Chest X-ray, PA view. Patient: 46 years old, sex M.
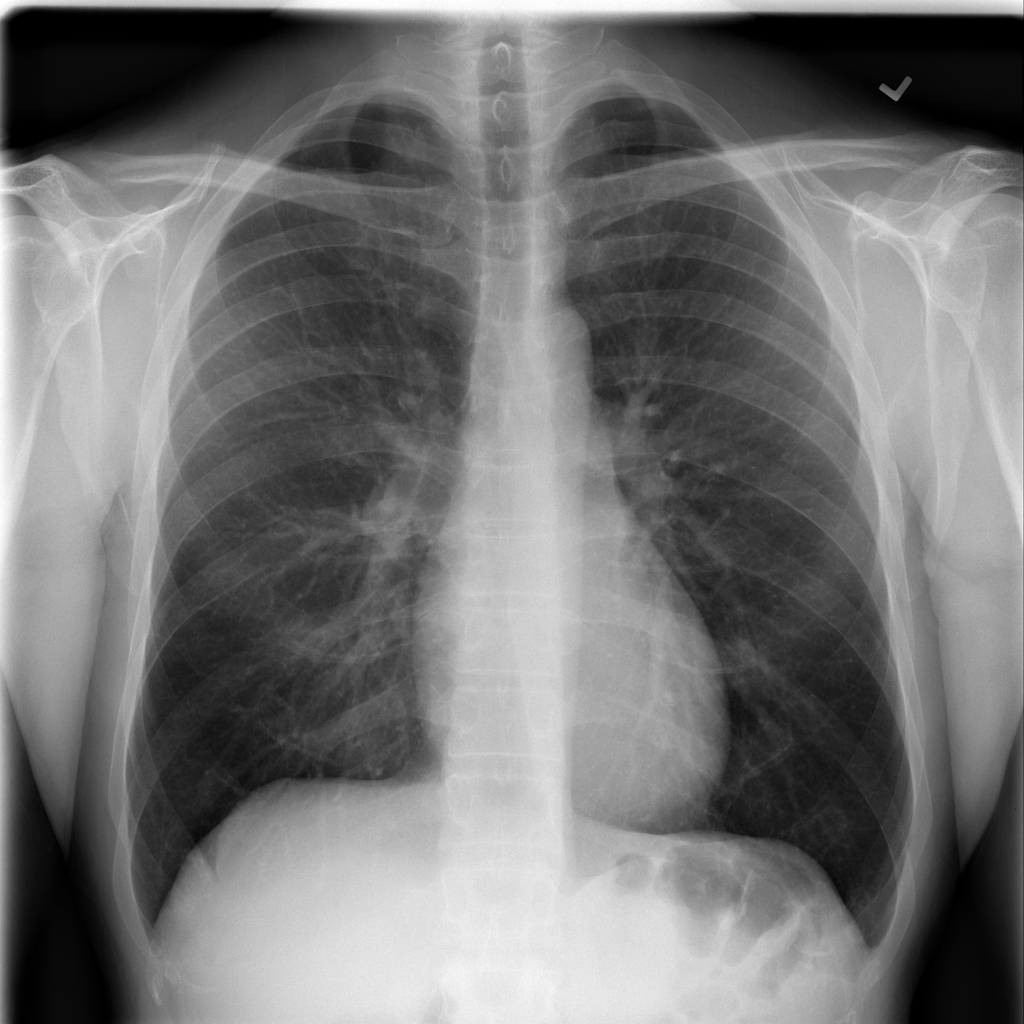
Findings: No Finding